Question: I have a chart that needs to be turned into a formula. Essentially you would cross reference by and to return the .
I would also like to keep a VLOOKUP formula to populate the brand and room count in separate columns that are the reference points for the chart formula. Is that possible? My nested formula is a hot mess (62 lines) and not worth pasting here.
Any help is appreciated.

<URL>
<URL>
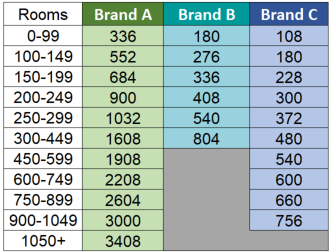
Answer: I think you want to do two things in order that should get down what you ask.
First, you want to transform your Rooms column with the LEFT/FIND functions:
'''
=LEFT(A2,FIND("-",A2)-1)*1
'''
This will return the lowest number of rooms from which on you reach a next bracket and turn it into a number that you can use for your lookup.
Then, assuming you have your original Room column in 'A', your transformed room column in 'B', and your BrandA - BrandC columns in 'C:E', use an <URL> formula will do the sorting for you and return the correct value:
'''
=INDEX(C:E,MATCH(G3,B:B,1)+0,IF(H3="A",1,IF(H3="B",2,3)))
'''
For it to work, you need to specify how many rooms you want in cell 'G3' (or whatever reference you need for your purposes) and the letter of the brand (A, B or C) in cell 'H3'. The formula will then look through the three result columns, select the one with the right room number and the right Brand and return the value.